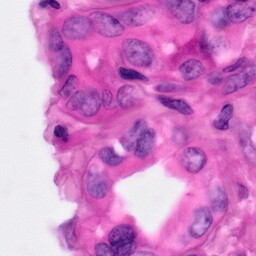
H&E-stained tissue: Pancreatic